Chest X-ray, AP view. Patient: 34 years old, sex F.
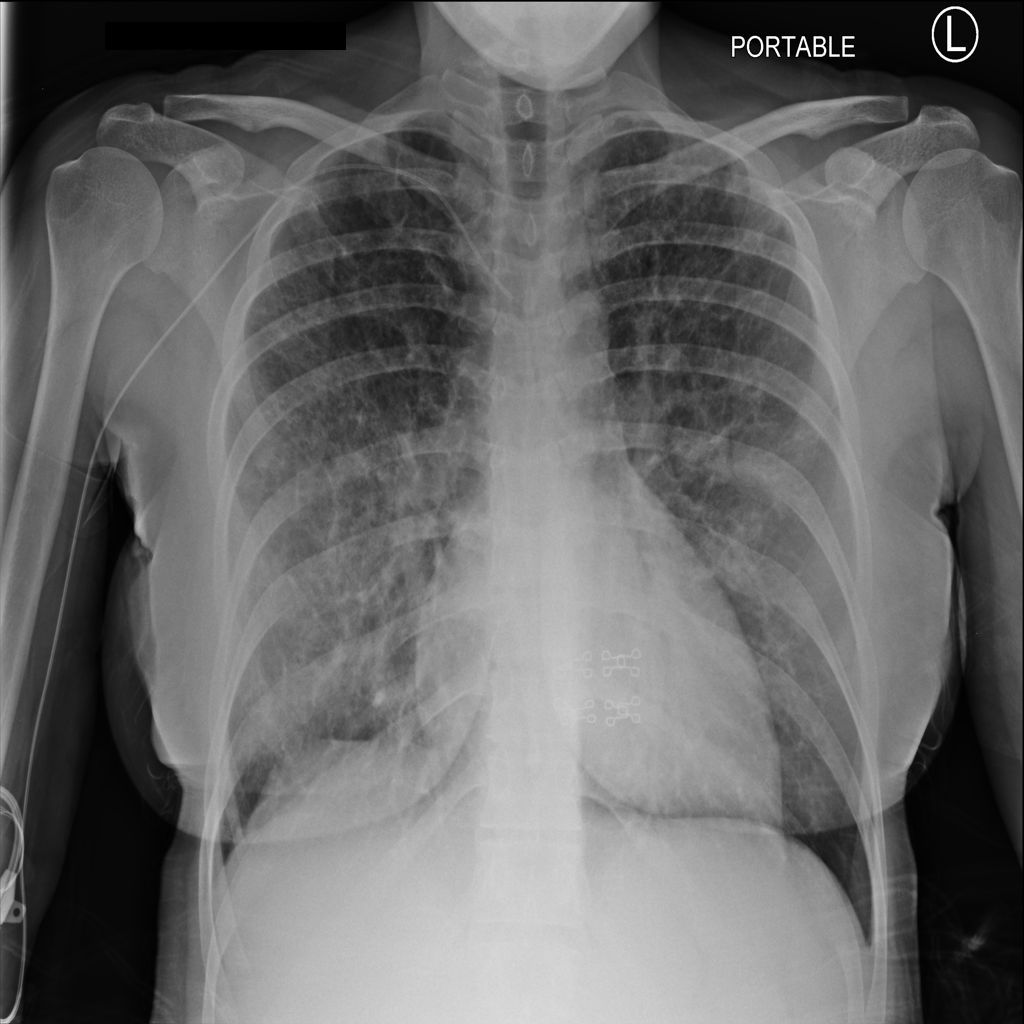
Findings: No Finding